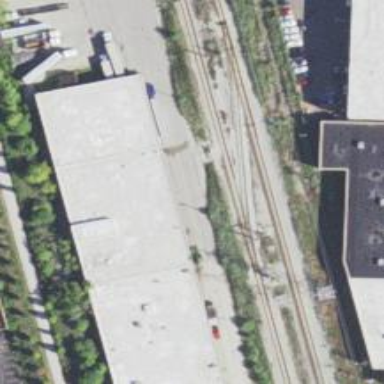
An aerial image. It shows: Railway crossover.